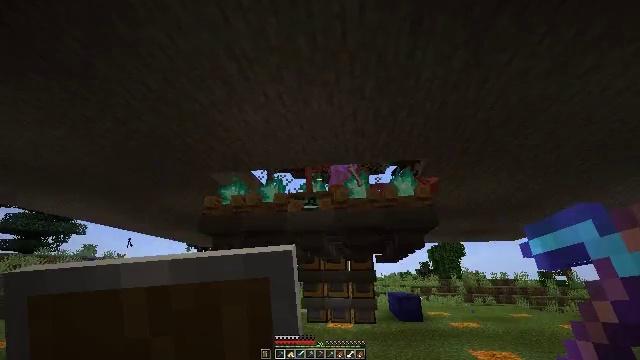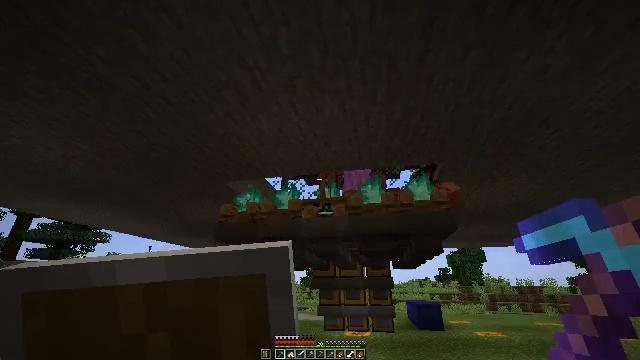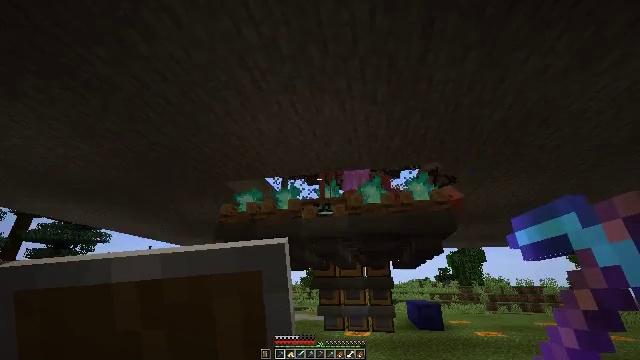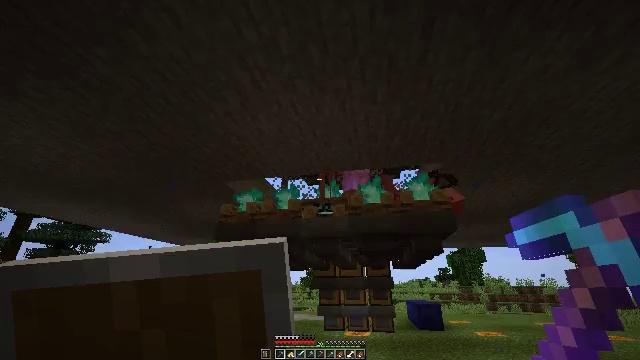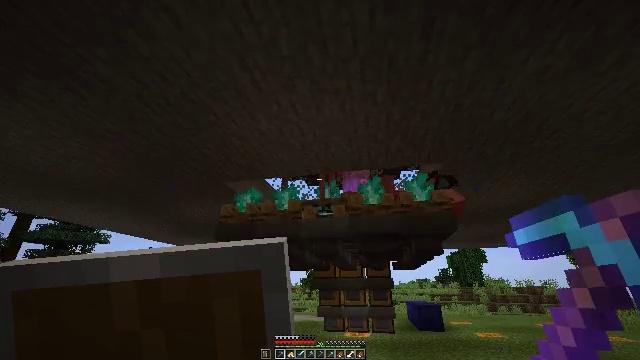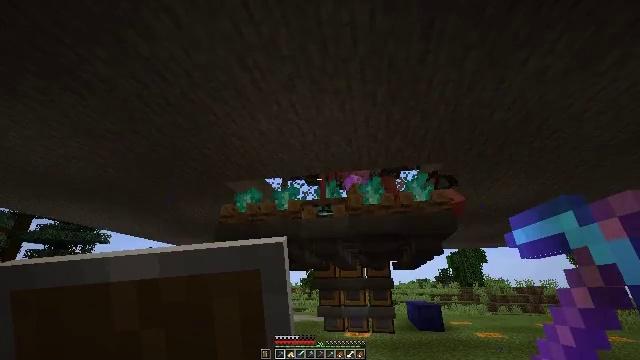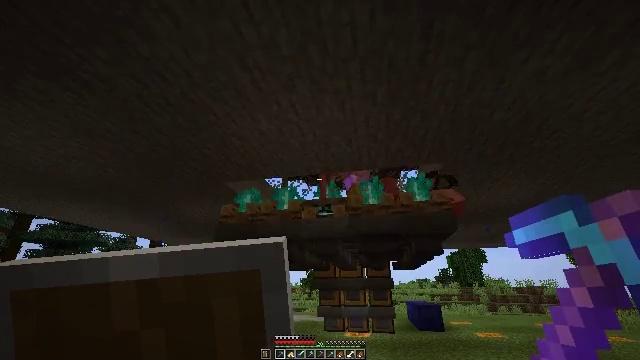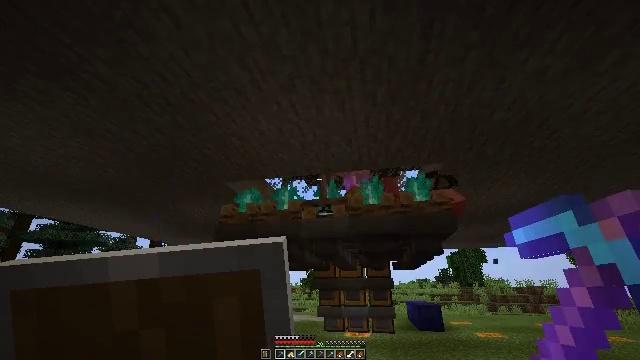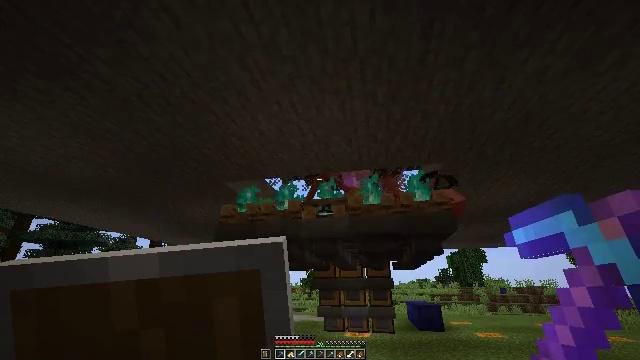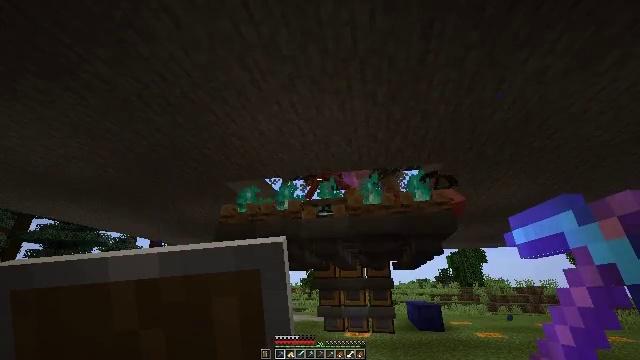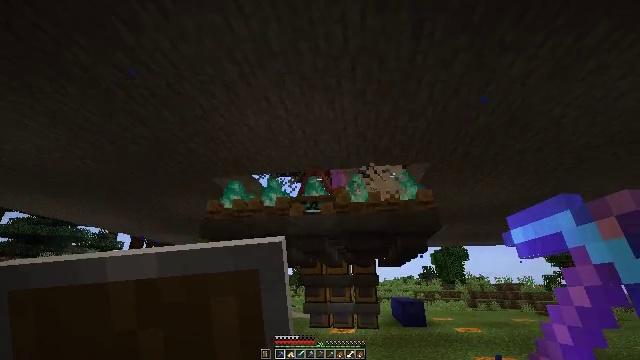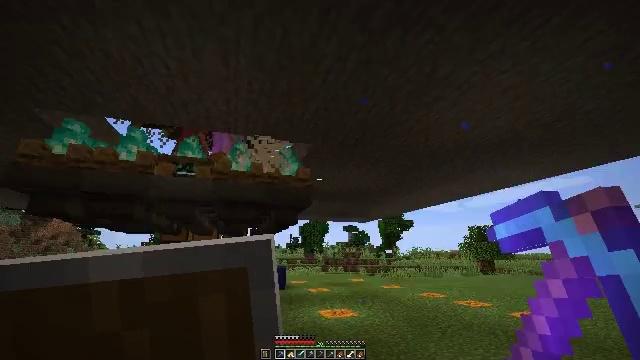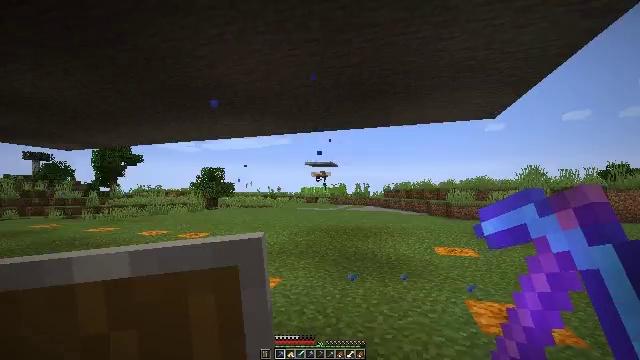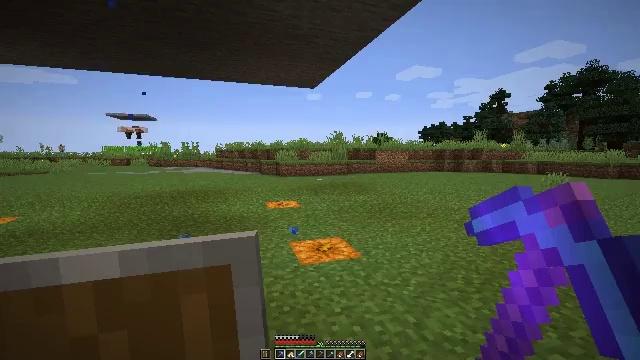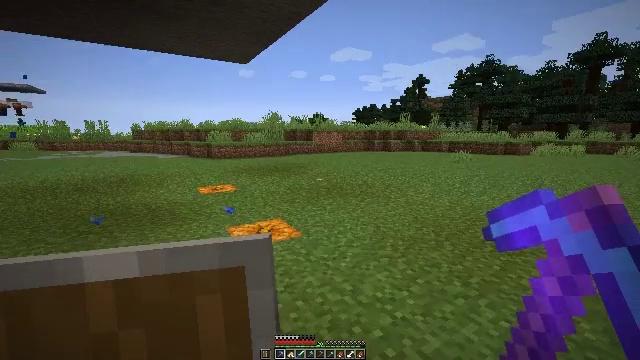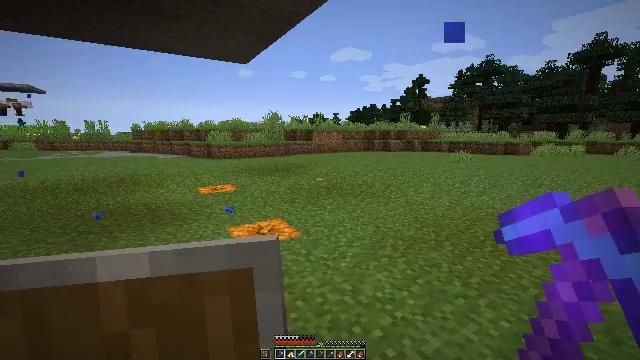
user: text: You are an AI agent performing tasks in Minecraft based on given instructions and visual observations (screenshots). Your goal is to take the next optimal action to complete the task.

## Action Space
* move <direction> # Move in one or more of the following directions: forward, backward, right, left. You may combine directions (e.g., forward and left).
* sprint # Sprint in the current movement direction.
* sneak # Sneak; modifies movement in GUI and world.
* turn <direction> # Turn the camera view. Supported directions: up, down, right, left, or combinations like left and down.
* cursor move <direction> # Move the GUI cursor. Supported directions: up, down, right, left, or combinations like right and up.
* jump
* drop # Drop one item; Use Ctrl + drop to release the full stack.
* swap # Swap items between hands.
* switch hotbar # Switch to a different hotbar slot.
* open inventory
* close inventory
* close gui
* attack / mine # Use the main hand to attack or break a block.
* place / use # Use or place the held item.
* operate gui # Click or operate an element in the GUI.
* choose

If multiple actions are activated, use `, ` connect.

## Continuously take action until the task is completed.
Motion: motion action
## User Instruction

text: Retrieve items from the blue shulker box by mining it.
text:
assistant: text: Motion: turn left and up
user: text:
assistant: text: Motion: no_op
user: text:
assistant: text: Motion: no_op
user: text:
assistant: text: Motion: no_op
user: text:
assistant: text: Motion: no_op
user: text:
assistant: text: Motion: no_op
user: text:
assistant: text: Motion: no_op
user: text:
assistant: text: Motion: no_op
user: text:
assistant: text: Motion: no_op
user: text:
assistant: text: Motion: turn right
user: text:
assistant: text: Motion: turn right and down
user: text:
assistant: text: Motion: turn right and down
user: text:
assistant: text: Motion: turn right and down
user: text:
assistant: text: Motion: turn right and down
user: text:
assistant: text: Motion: no_op
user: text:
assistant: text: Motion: turn up
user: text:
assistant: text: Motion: turn right and up
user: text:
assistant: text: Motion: turn right and up
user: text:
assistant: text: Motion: no_op
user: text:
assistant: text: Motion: no_op
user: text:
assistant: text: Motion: turn right
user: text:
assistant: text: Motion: turn right and down
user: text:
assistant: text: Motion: turn right and down
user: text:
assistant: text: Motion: turn right and down
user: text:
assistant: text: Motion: move forward and move right, turn right and down
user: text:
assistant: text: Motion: move forward and move right
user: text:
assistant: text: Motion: move forward and move right
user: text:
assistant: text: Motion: move forward
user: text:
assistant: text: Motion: move forward
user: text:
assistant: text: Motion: move forward, sprint